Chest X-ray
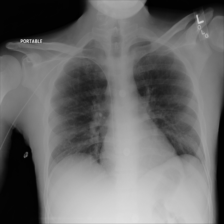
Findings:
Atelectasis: negative
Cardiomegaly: negative
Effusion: negative
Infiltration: negative
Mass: negative
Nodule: negative
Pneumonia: negative
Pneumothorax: negative
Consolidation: negative
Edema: negative
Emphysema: negative
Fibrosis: negative
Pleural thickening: negative
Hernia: negative